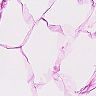
Metastatic tissue present: no